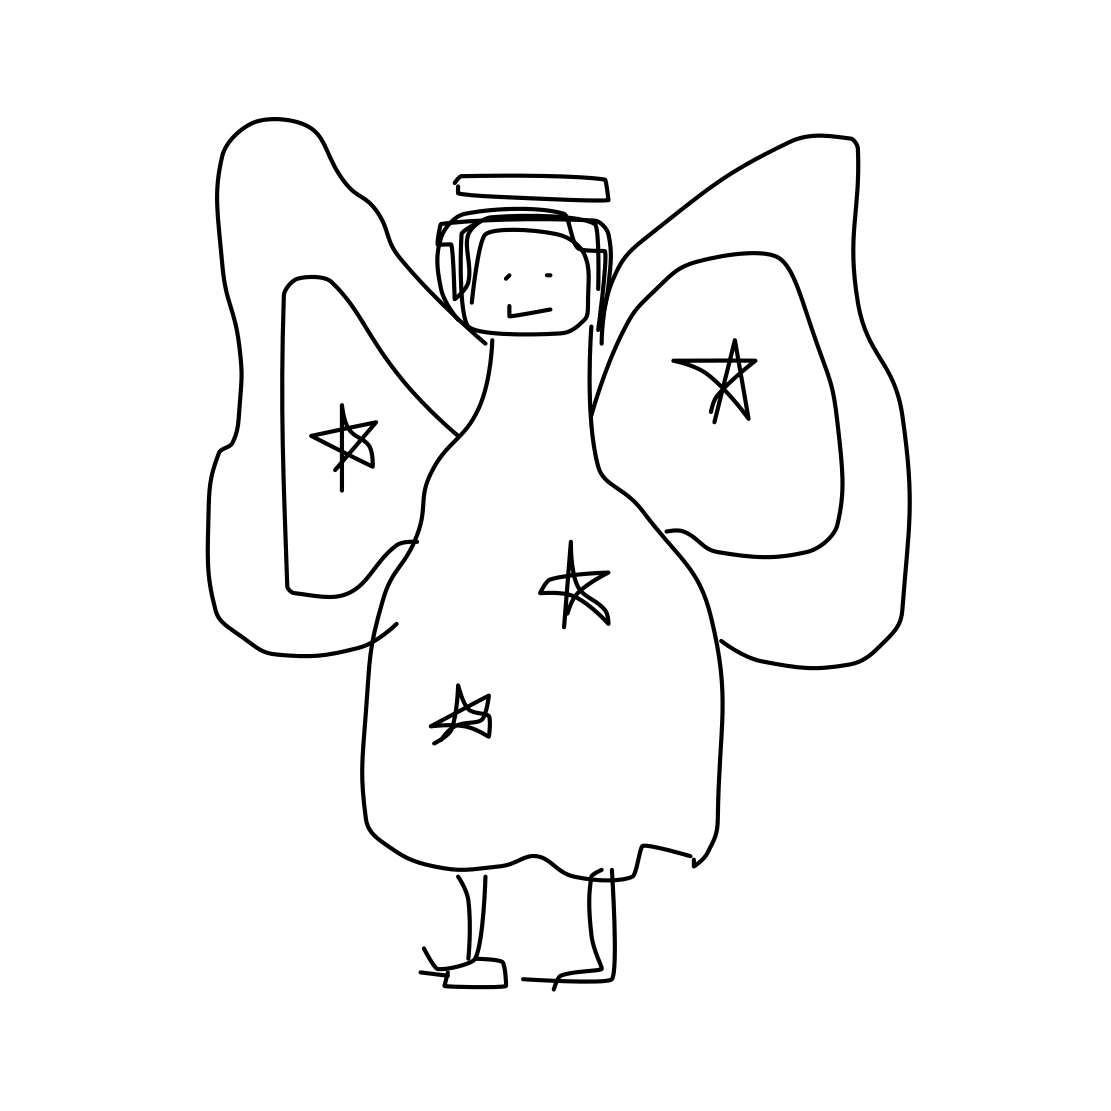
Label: angel